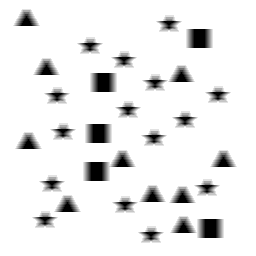
Squares: 5
Triangles: 10
Stars: 15
Total shapes: 30